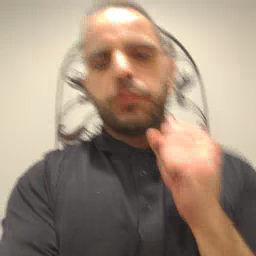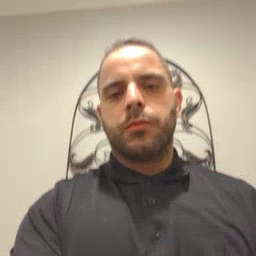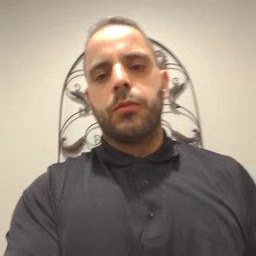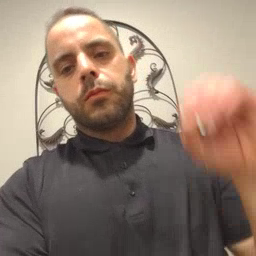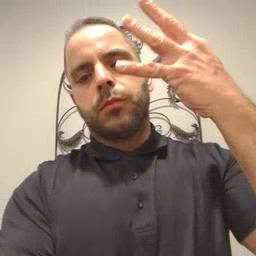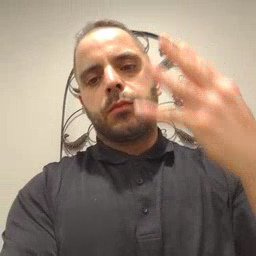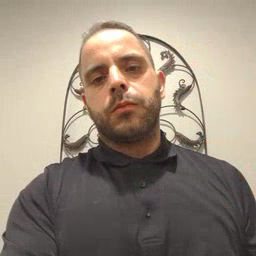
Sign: sun